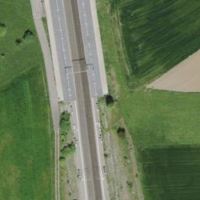
EUNIS habitat code: 52
Species observed at this site:
Gryllus campestris
Melilotus albus